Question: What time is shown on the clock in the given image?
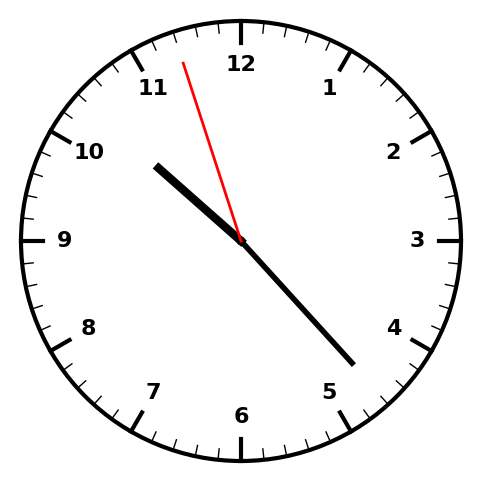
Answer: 10:22:57